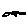
Label: cat